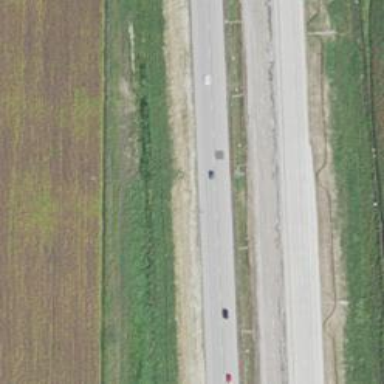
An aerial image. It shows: View of motorway.